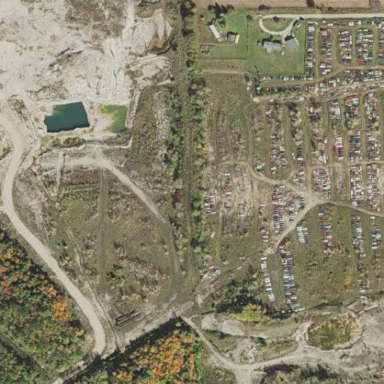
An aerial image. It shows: Quarry area.